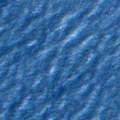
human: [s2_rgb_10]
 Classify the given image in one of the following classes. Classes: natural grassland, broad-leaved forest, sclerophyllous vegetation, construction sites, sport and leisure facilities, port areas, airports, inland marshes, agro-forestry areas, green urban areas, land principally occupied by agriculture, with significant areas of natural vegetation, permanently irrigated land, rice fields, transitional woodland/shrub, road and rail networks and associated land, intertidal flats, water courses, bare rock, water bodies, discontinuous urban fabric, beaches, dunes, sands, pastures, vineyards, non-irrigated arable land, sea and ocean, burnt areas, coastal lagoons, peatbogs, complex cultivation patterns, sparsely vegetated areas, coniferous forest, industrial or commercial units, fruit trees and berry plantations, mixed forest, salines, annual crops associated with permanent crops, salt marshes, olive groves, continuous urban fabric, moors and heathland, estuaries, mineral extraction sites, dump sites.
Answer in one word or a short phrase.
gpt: sea and ocean